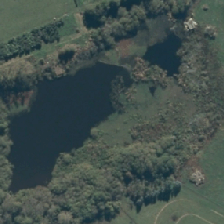
Land cover: lake_pond